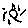
Label: sun